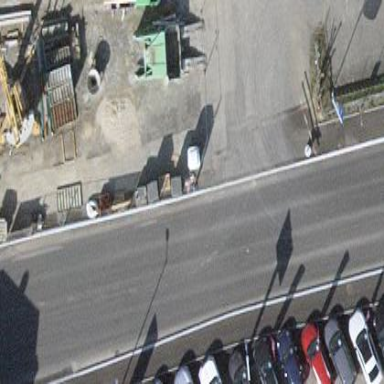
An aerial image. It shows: Fuel station.